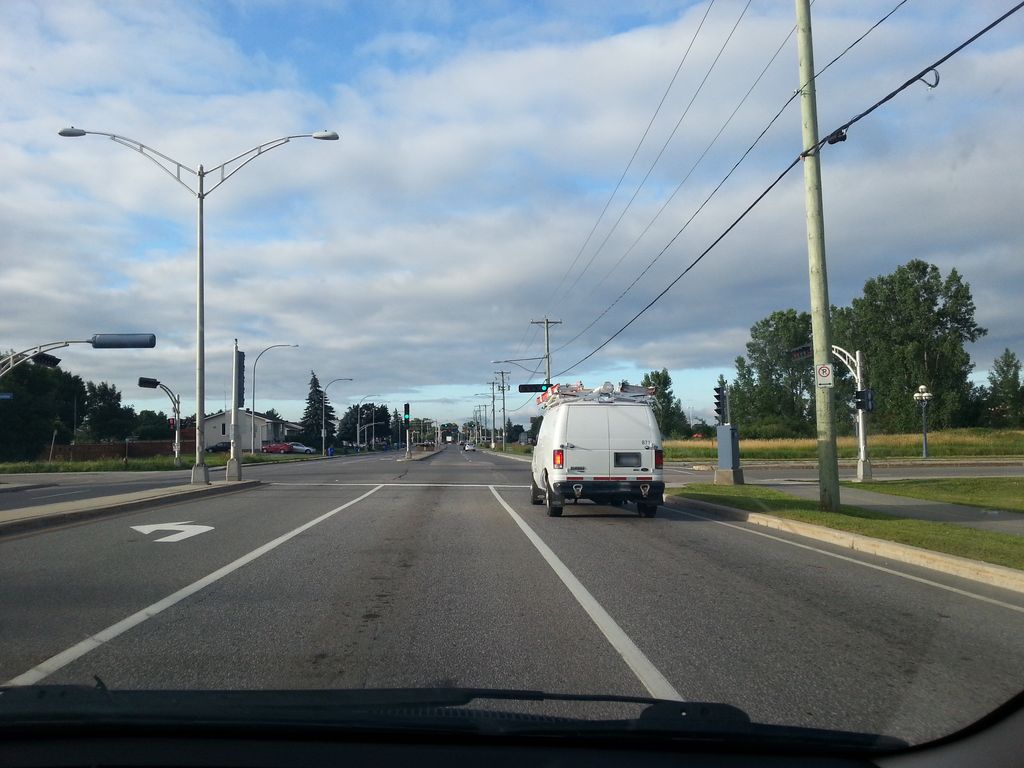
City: ottawa-gatineau